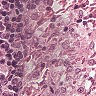
Metastatic tissue present: no